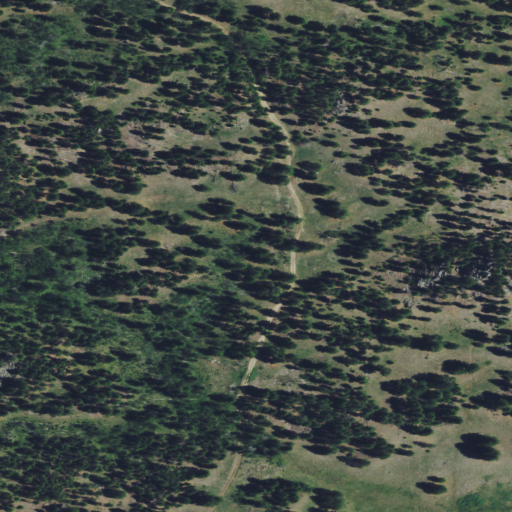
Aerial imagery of plain(s) in Montana named McCauley Flats containing evergreen forest, shrub, and grassland